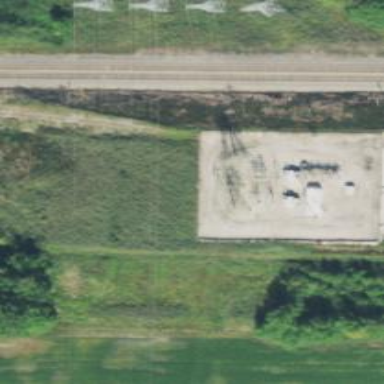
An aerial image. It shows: Lattice structure tower used for power transmission.